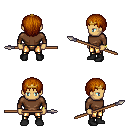
a pixel art fantasy rpg character, male body template, human, tanned skin, brown long-sleeve shirt, gold greaves, brunette plain hairstyle, gold tiara, bracelets, black shoes, spear, four views (front, back, left, right), 2x2 character sprite sheet, small pixel art, hard edges, no anti-aliasing